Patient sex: F
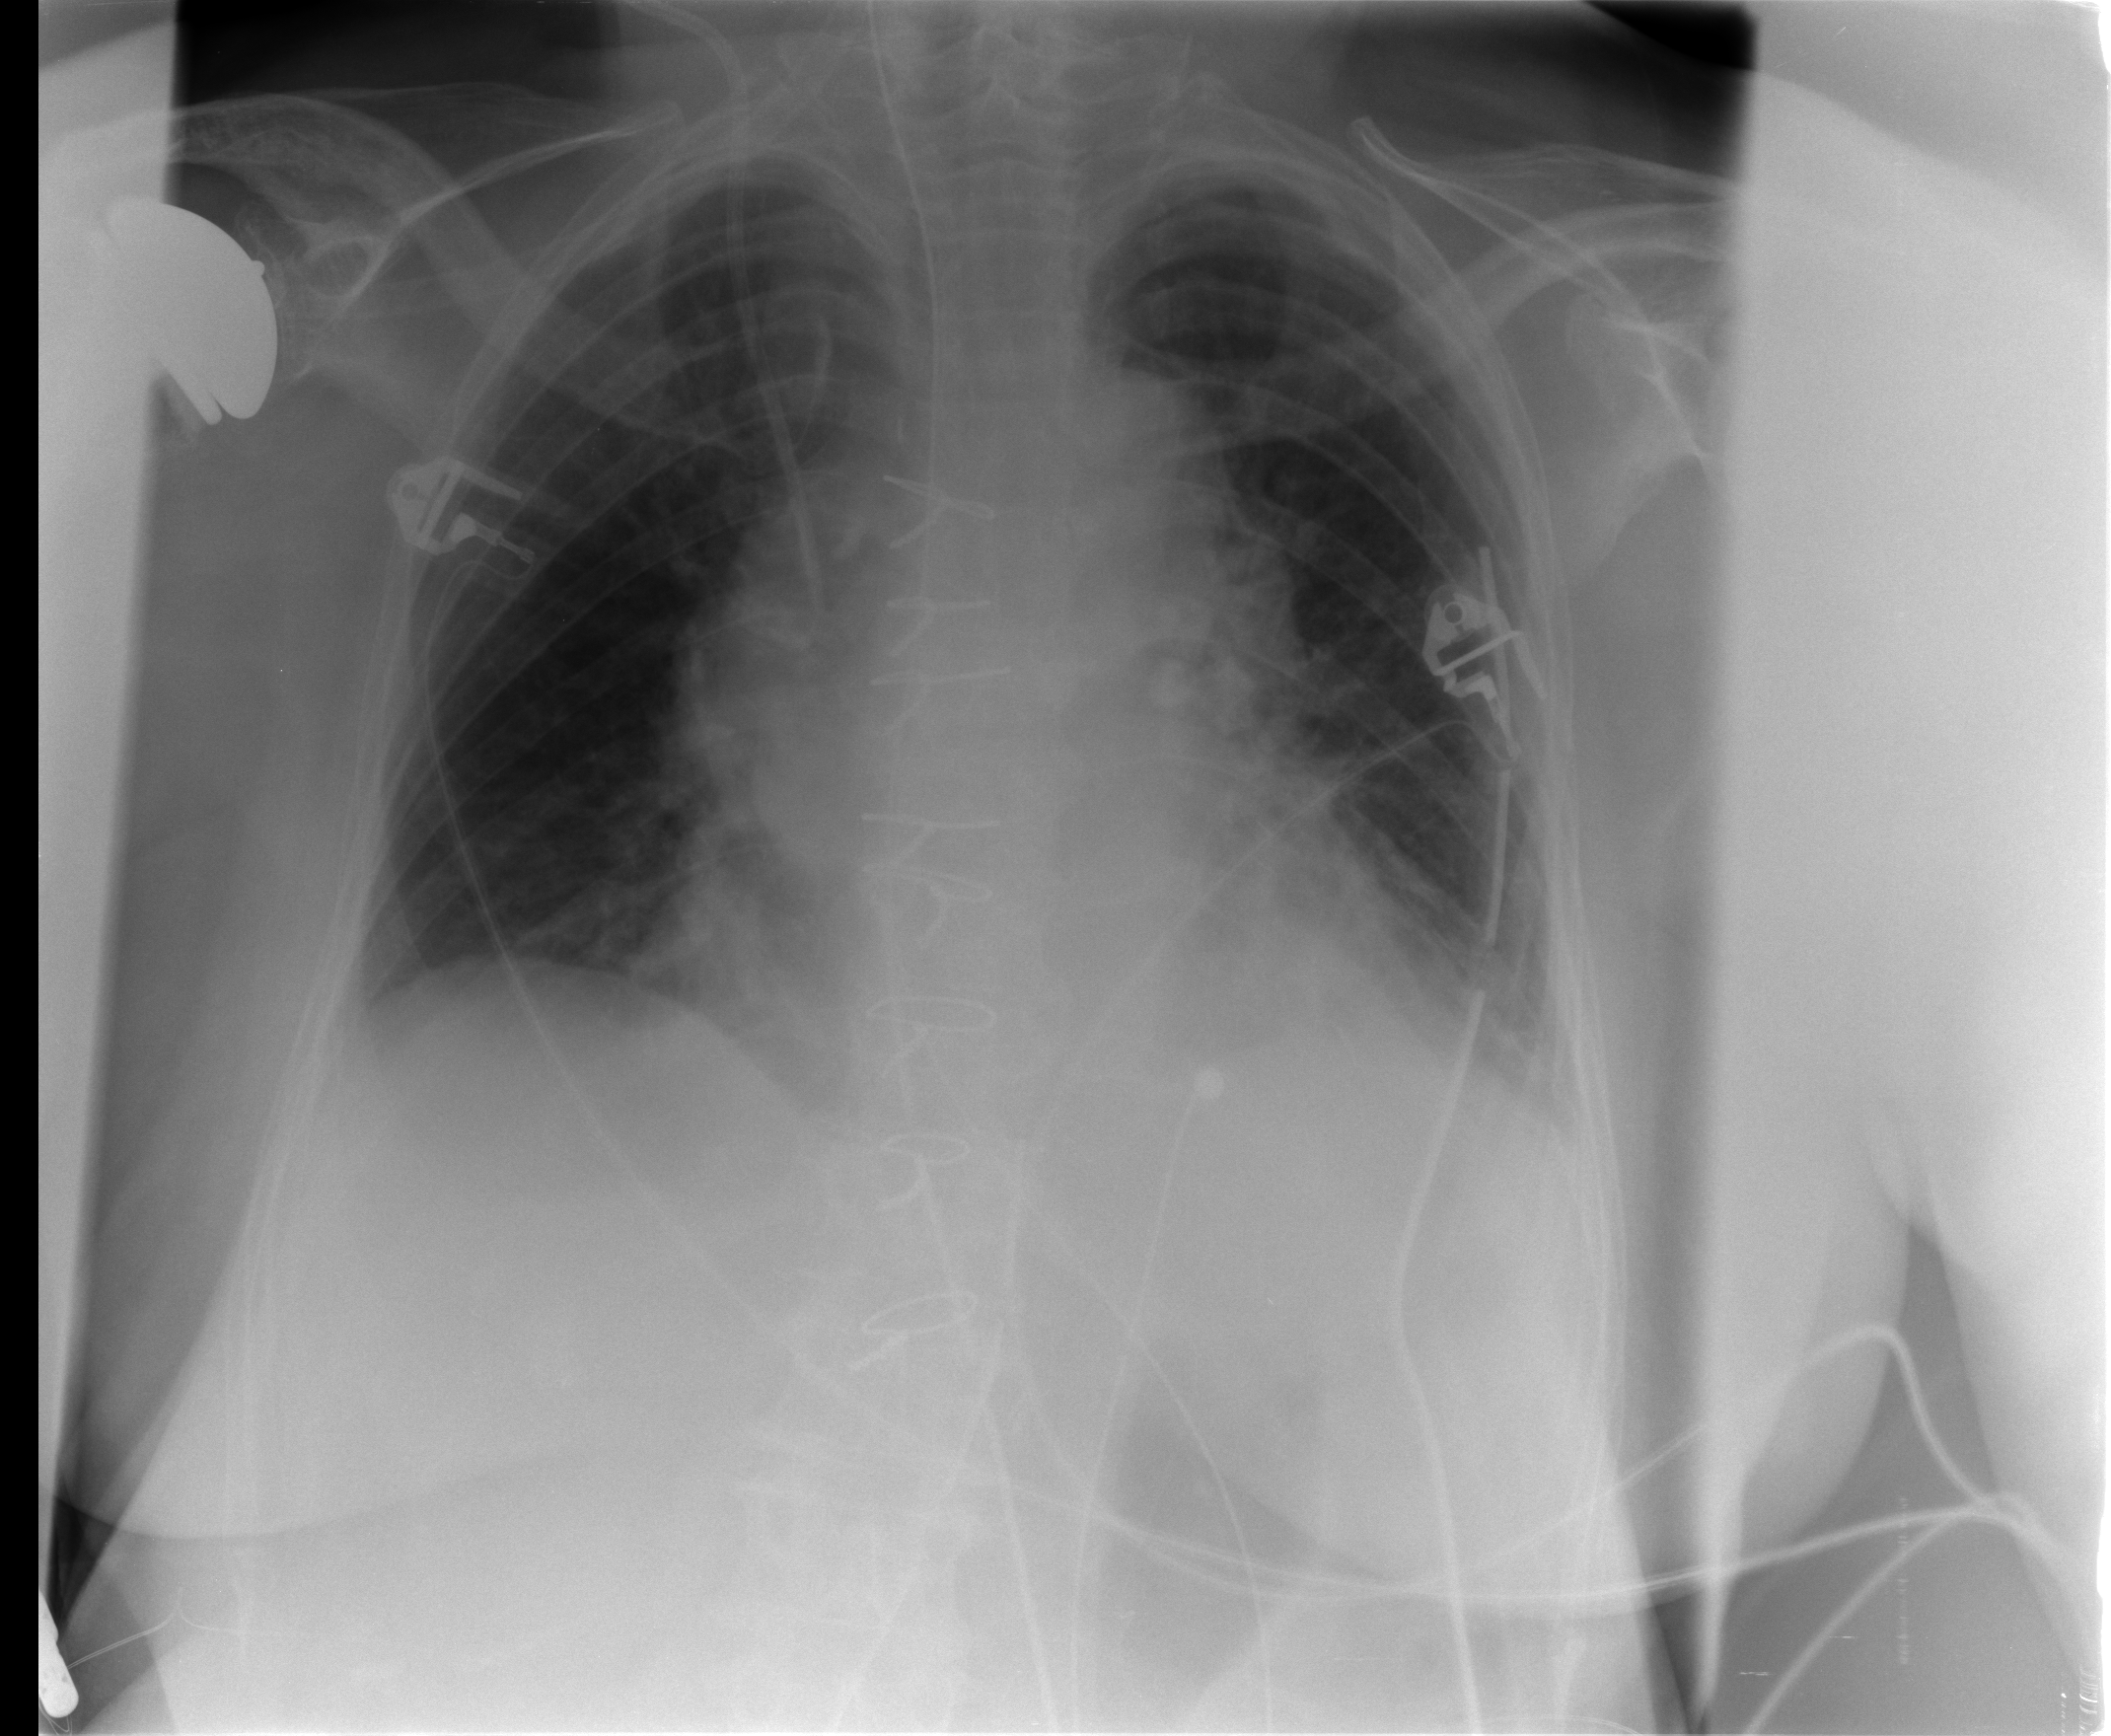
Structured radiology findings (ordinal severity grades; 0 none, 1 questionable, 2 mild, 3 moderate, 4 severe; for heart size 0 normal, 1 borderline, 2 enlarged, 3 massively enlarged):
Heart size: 2
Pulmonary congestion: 0
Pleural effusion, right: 0
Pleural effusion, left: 1
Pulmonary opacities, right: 0
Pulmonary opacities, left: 0
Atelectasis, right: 2
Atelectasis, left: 2